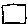
Label: square